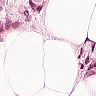
Metastatic tissue present: yes